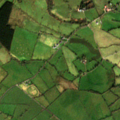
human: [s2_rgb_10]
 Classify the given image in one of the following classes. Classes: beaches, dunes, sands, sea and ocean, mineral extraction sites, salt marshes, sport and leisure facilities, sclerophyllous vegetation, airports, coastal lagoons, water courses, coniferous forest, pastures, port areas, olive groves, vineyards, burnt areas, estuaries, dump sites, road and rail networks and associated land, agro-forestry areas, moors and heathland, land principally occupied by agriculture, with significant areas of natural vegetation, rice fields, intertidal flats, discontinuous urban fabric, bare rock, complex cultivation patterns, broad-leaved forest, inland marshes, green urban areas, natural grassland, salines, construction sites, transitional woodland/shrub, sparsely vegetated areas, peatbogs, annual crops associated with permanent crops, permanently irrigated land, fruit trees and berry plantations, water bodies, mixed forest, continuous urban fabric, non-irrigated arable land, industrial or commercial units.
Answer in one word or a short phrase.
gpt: pastures, transitional woodland/shrub